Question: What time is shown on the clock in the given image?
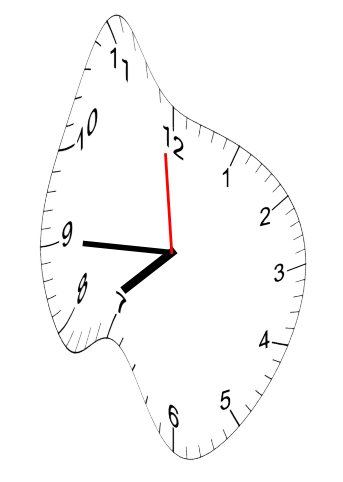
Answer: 07:44:59